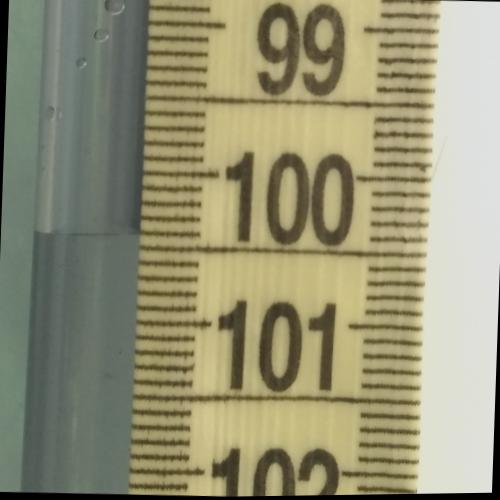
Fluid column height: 100.4 cm